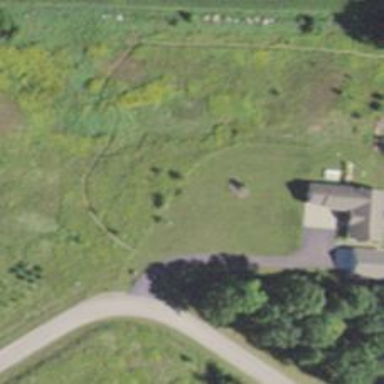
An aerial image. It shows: Driveway leading to service road.